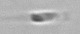
Label: flagellate_morphotype3